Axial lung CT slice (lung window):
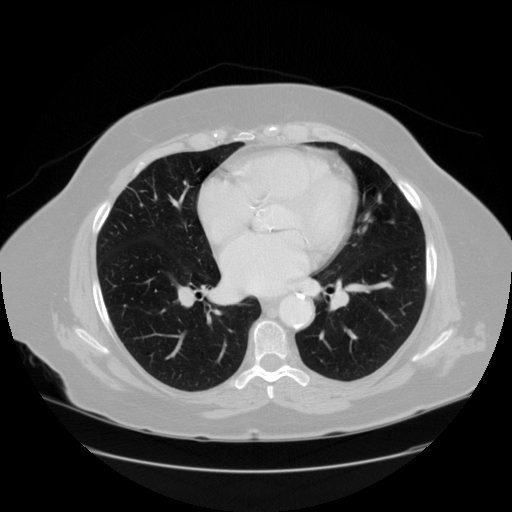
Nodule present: no